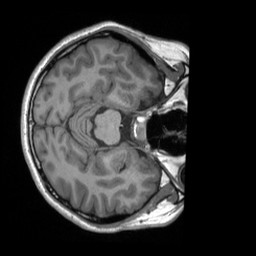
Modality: T1w
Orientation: axial
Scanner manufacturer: siemens
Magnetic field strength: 3 T
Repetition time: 2 s
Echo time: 0.0023 s